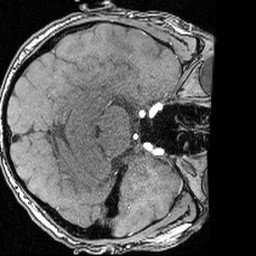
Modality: angio
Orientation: axial
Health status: ill
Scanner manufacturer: siemens
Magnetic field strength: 3 T
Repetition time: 0.022 s
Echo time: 0.00395 s